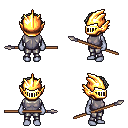
a pixel art fantasy rpg character, female body template, dark elf, purple skin, steel chest armor, metal pants, gray curly afro hairstyle, gold helm, spear, four views (front, back, left, right), 2x2 character sprite sheet, small pixel art, hard edges, no anti-aliasing